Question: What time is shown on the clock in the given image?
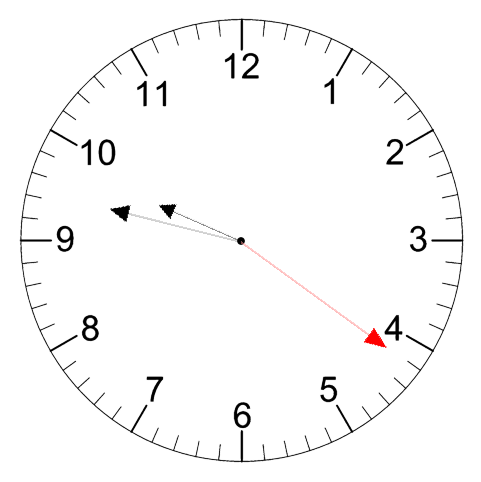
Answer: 09:47:21